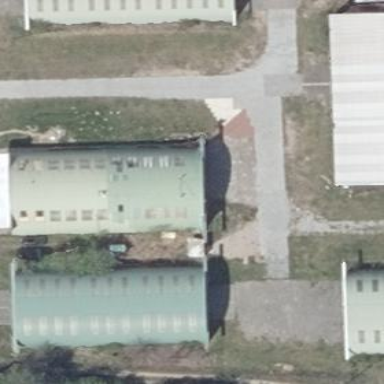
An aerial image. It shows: Hangar building.